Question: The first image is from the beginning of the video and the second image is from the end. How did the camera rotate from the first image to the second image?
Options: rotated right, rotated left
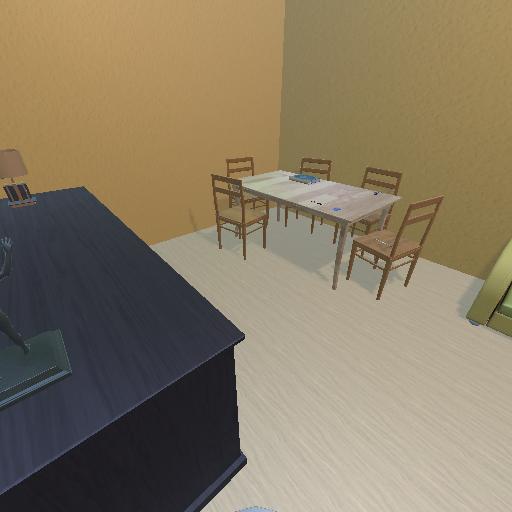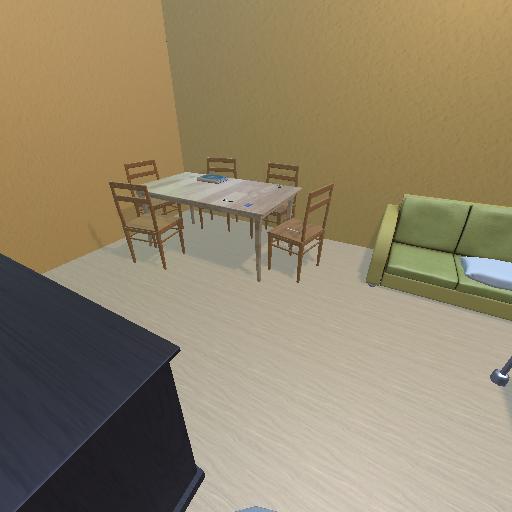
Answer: rotated right